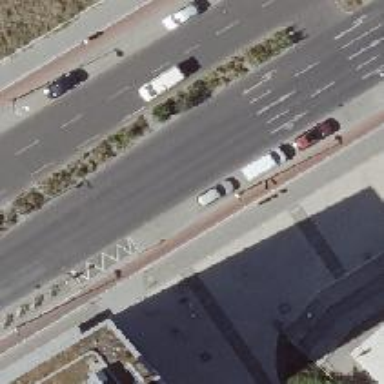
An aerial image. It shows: Secondary road with asphalt surface. There is parallel street-side parking on the right lane.